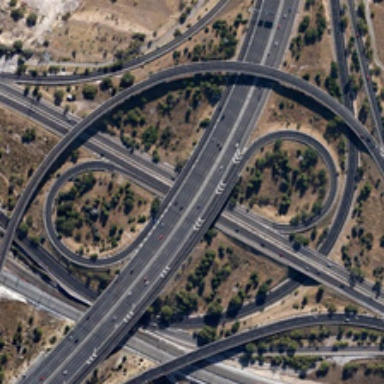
Many sparse green trees are around a viaduct .